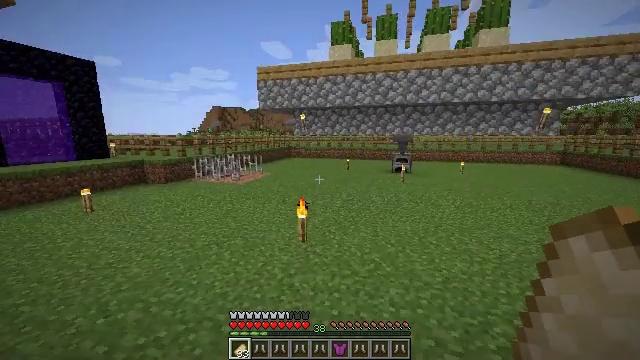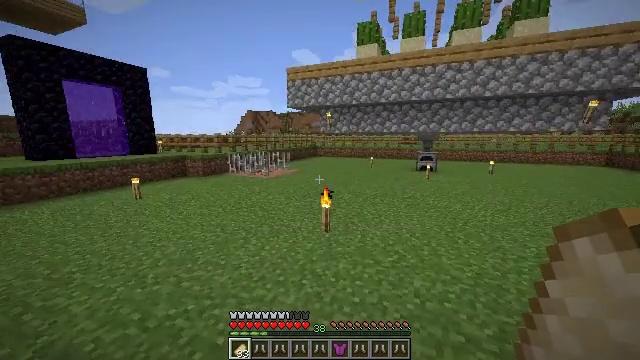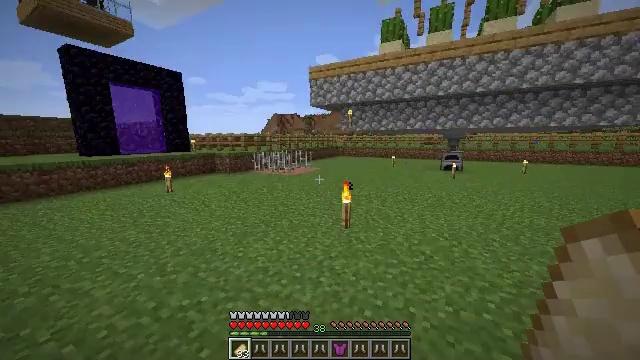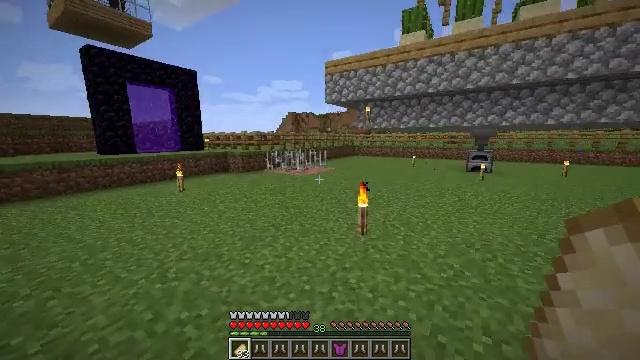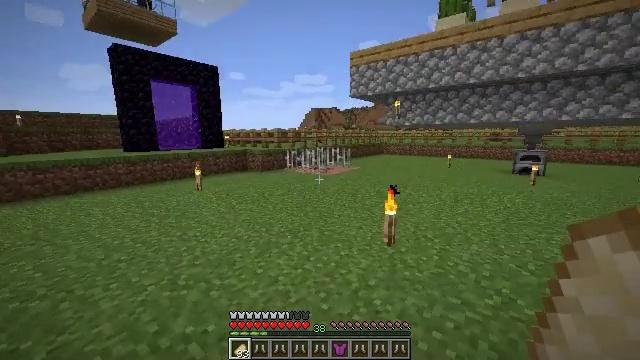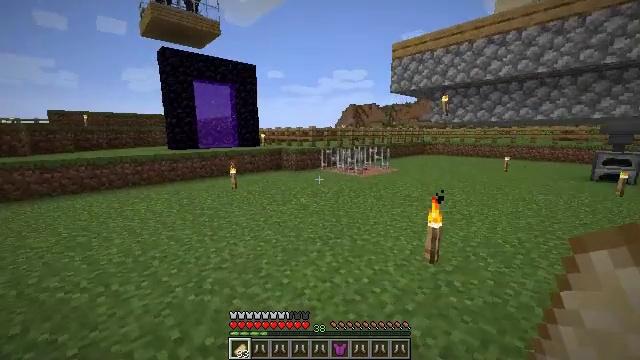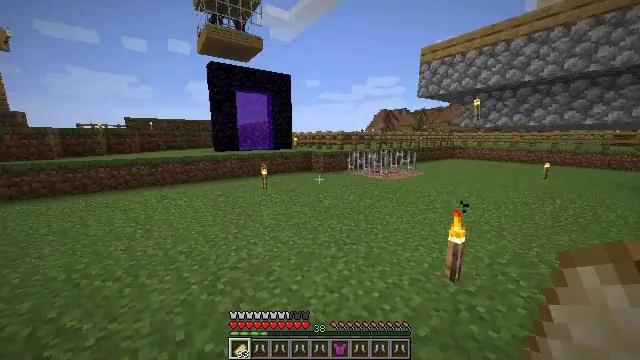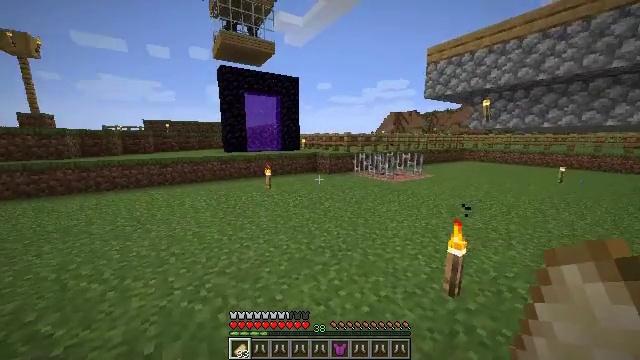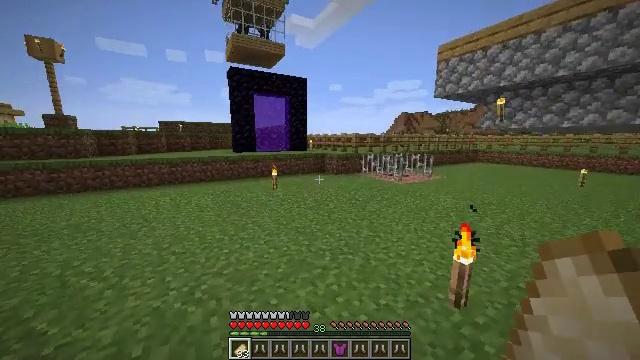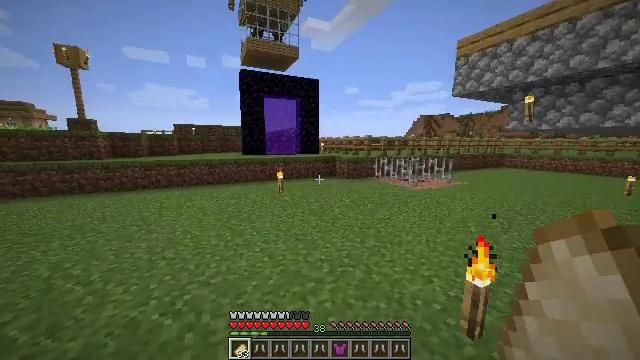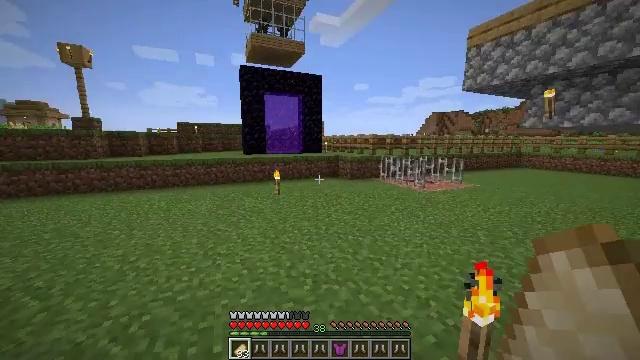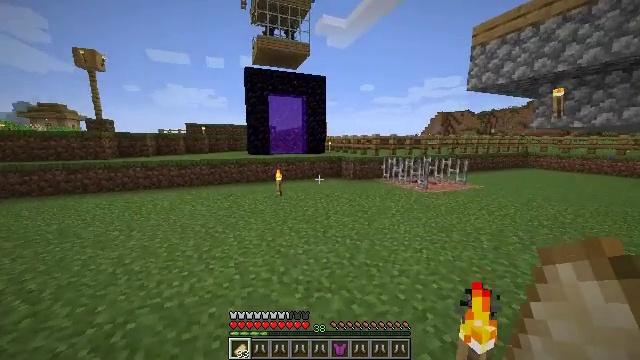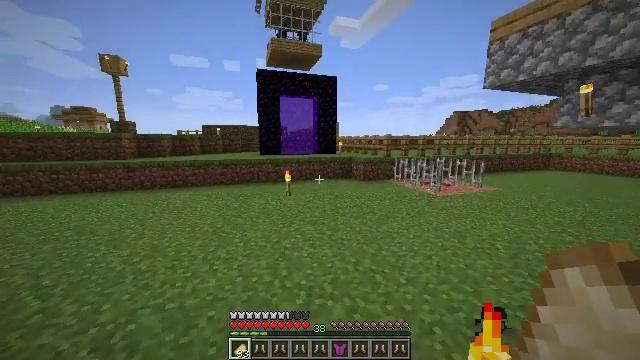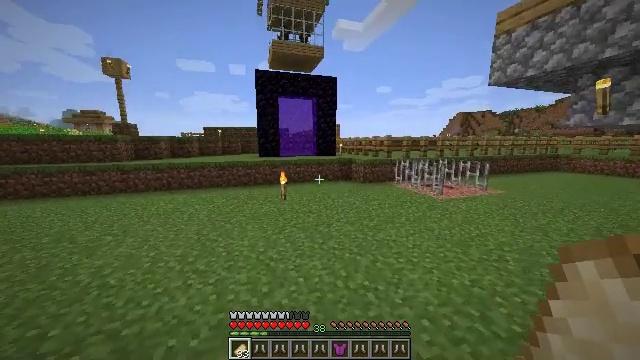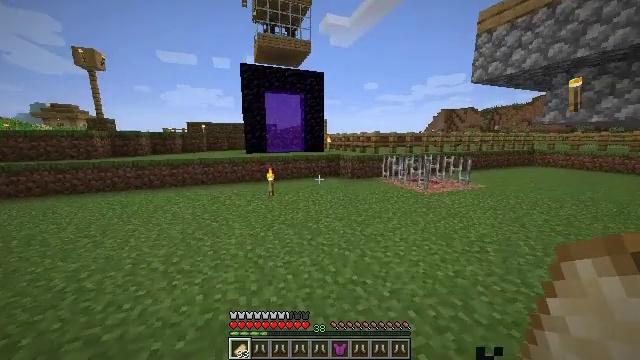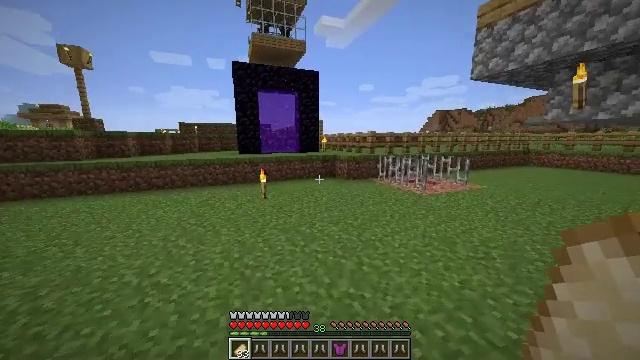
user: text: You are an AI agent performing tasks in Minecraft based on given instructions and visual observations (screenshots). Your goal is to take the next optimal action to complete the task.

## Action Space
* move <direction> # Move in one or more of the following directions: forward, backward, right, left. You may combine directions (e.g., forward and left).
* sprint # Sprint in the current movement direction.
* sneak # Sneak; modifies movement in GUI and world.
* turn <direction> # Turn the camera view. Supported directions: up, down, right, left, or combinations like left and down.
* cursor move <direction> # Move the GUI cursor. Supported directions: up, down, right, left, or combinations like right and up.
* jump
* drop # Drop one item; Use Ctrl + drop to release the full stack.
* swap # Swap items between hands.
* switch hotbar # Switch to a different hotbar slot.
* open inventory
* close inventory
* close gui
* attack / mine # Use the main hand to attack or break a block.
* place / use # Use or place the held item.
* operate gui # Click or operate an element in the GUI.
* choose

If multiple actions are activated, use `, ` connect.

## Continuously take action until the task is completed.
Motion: motion action
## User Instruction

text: Remove a pair of leather boots from the inventory.
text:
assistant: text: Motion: move forward, sprint, turn left
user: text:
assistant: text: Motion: move forward, turn left
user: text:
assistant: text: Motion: move forward, turn left
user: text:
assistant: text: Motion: move forward, turn left
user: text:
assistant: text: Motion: move forward and move right, turn left
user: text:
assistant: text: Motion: move forward and move right, sprint, turn left
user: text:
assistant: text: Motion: move forward and move right, sprint, turn left
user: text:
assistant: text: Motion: move forward and move right, sprint, turn left
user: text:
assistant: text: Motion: move forward and move right, sprint, turn left
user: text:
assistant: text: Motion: move forward and move right, sprint, turn left
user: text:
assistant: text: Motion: move forward and move right, sprint, turn left
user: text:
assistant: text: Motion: move forward and move right, turn left
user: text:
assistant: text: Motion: move forward, turn left
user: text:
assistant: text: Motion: move forward, turn right and down
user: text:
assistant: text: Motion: move forward, sprint, turn right
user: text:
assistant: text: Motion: move forward, sprint
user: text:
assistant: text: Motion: move forward, sprint, turn right
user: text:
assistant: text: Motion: move forward and move right, sprint, turn right
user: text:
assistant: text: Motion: move forward and move right, turn right and down
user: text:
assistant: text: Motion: move forward and move right
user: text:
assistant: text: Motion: move forward and move right
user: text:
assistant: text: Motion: move forward and move right
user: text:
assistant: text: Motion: move forward and move right, sprint
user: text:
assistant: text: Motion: move forward and move right, sprint
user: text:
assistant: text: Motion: move forward and move right, sprint
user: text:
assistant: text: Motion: move forward and move right, sprint
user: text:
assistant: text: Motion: move forward and move right, sprint, turn left
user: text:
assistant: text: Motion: move forward and move right, sprint
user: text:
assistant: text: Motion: move forward and move right
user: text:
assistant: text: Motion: move forward and move right, turn left